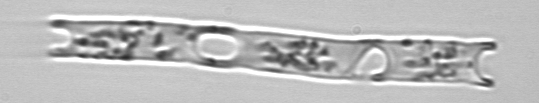
Label: Eucampia